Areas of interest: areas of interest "Park Square"
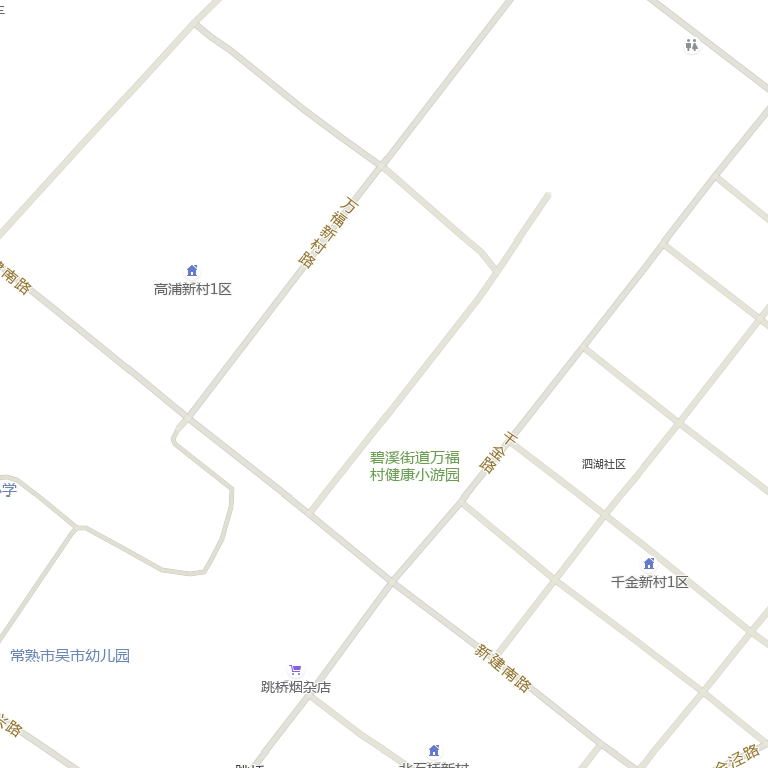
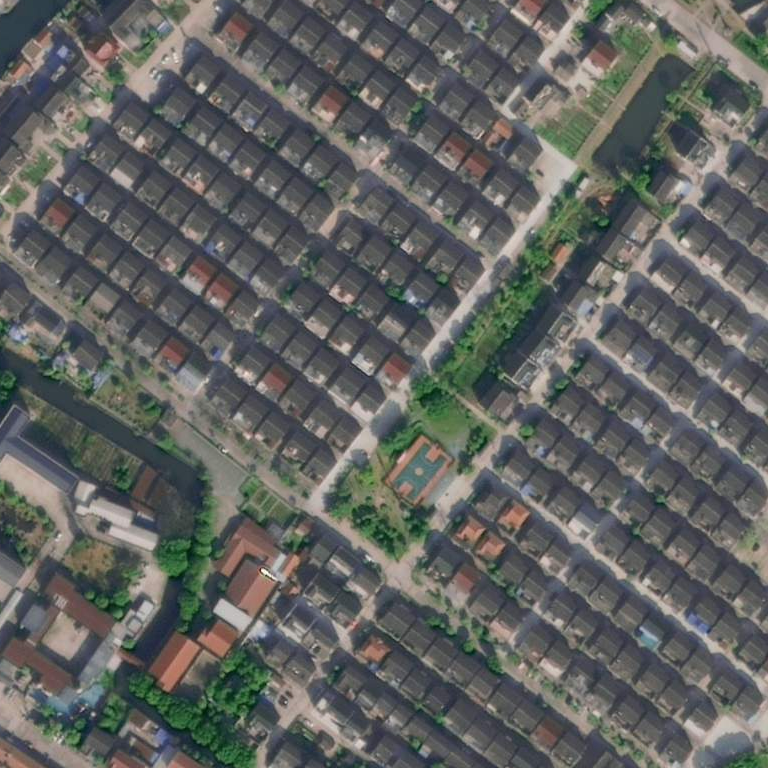